Brain MRI, t1w sequence, axial 2D slice.
Patient: age 42, sex F, weight 95 kg, height 1.95 m
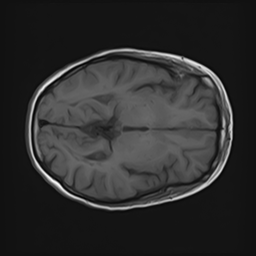